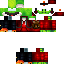
A male human skin with medium skin, wearing brown long hair dressed in a red hoodie and red pants, featuring a closed mouth.